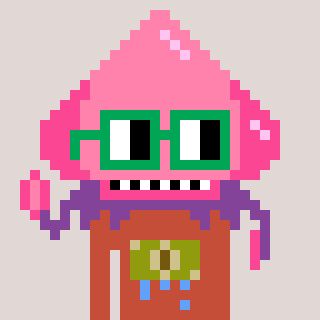
a pixel art character with square green glasses, a squid-shaped head and a rust-colored body on a warm background